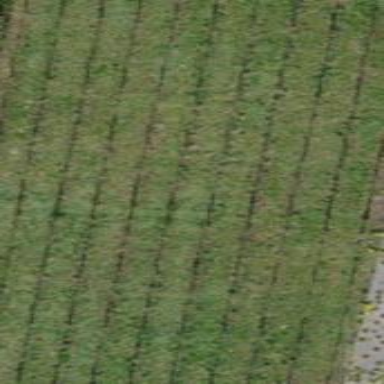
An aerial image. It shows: Vineyard with grape crops.